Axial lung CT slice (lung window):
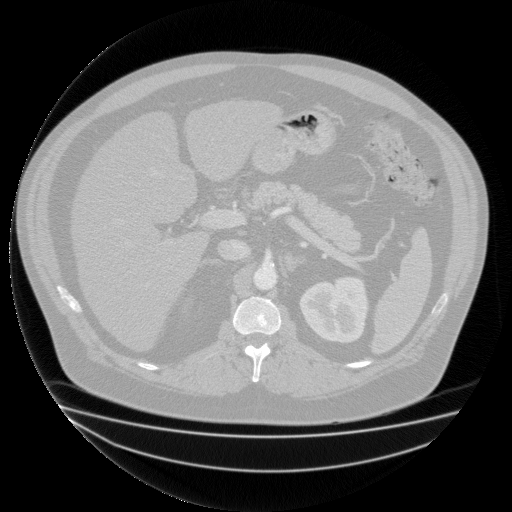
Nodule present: no